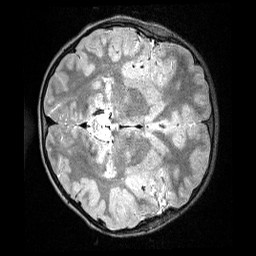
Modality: T2w
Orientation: axial
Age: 11
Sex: male
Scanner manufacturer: siemens
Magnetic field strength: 3 T
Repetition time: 3.2 s
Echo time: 0.479 s